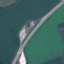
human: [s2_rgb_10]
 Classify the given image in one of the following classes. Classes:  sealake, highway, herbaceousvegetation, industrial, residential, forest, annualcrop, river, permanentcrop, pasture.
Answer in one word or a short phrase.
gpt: Highway